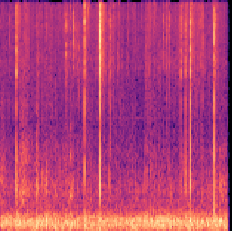
Sound class: Fire crackling